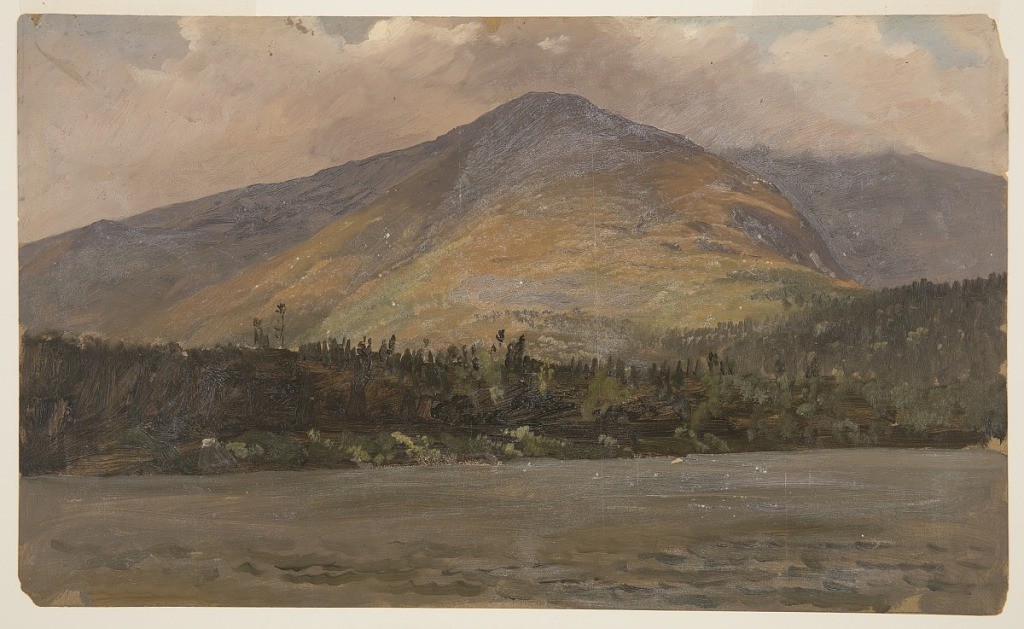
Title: Pamola Peak and Mt. Katahdin from a Basin Pond, Maine
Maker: Frederic Edwin Church, American, 1826–1900
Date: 1877 - 1881
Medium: Oil and graphite on paperboard
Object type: drawing
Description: Landscape study showing a view of Pamola Peak (a subsidiary of Katahdin) from the eastern shore of one of the nearby Basin Ponds in Maine. The water's rippling surface stretches from the foreground to the middle distance, where the pond's heavily wooded western shoreline is visible. An evergreen forest continues through the middle distance, until the terrain rises to the exposed eastern ridge of Pamola Peak. The peak itself is darkened in shadow by heavy clouds above, which entirely obscure Katahdin's peak peak--shown in the background at right.Along the upper margin, patches of blue sky are visible beyond the clouds.